Interaction volume radius: 10 \u00c5
Interaction volume height: 35 \u00c5
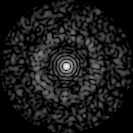
Disorder parameter: 0.8329